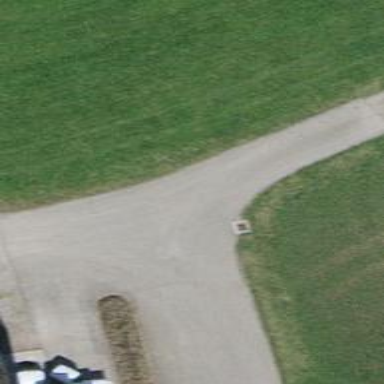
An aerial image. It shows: Track with pebblestone surface. The track type is grade2.